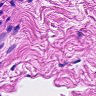
Metastatic tissue present: no